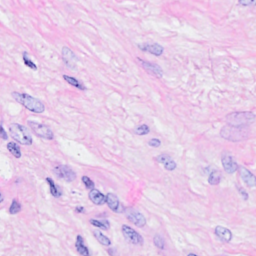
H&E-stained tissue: Breast